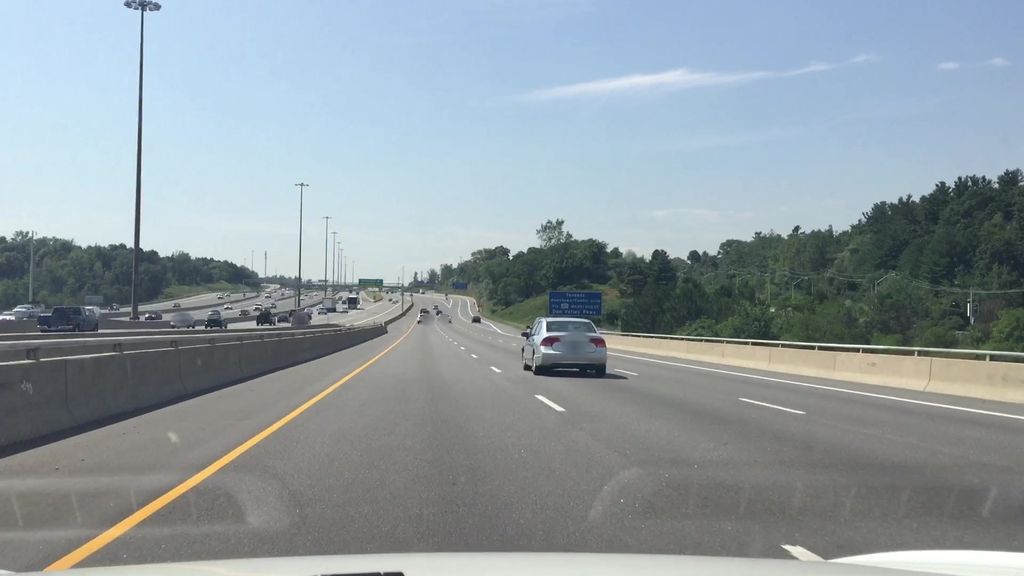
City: toronto